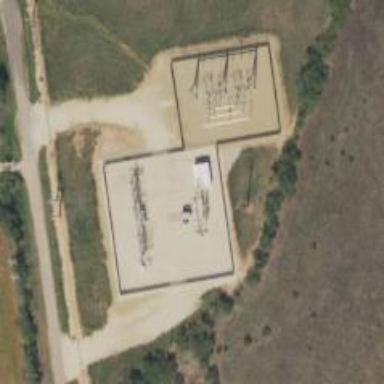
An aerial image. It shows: Distribution level power substation surrounded by fence.